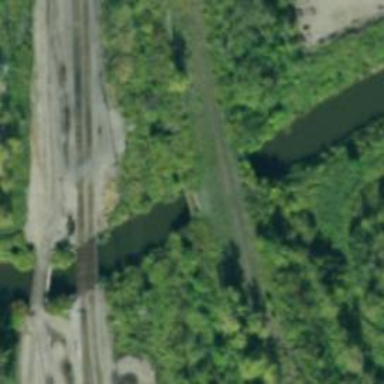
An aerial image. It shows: Abandoned railroad bridge.